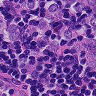
Metastatic tissue present: yes